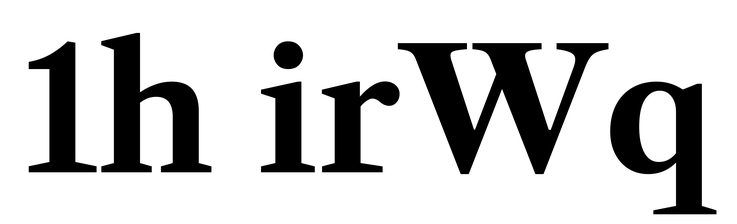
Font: LibreCaslonText_Bold